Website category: university
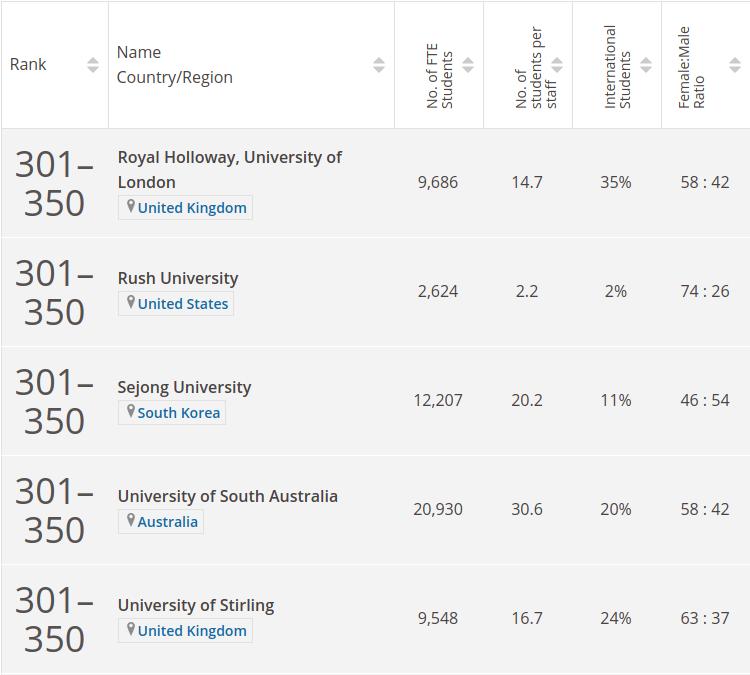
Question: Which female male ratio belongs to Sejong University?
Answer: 46 : 54

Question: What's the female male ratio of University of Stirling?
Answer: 63 : 37

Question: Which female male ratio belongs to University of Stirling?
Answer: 63 : 37

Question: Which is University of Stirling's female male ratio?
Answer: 63 : 37

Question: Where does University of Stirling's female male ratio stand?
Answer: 63 : 37

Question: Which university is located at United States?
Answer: Rush University

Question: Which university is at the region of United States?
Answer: Rush University

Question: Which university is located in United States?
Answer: Rush University

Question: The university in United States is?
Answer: Rush University

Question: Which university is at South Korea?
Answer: Sejong University

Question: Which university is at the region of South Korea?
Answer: Sejong University

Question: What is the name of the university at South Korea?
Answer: Sejong University

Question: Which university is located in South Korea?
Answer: Sejong University

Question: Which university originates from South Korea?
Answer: Sejong University

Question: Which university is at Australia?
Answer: University of South Australia

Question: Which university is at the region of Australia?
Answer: University of South Australia

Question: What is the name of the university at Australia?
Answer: University of South Australia

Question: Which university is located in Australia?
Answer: University of South Australia

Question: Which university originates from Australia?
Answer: University of South Australia

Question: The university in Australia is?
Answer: University of South Australia

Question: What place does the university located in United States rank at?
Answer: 301350

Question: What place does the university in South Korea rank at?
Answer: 301350

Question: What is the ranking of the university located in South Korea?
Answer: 301350

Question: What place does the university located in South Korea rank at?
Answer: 301350

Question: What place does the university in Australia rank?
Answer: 301350

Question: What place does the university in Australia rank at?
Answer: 301350

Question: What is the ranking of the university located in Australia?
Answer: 301350

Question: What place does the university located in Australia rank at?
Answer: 301350

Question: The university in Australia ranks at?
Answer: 301350